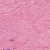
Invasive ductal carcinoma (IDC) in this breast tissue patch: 0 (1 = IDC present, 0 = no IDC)